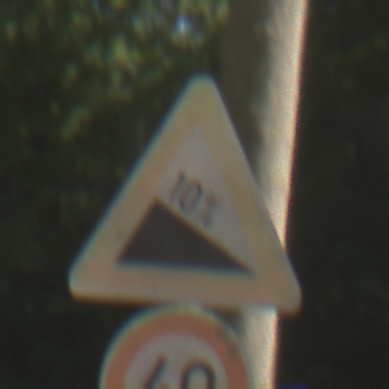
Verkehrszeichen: Gefaelle10
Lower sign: Geschwindigkeit40
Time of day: Midday
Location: Outdoor (RoadRail)
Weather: Clear
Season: NotSpecified
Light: Natural